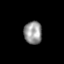
Tissue: skin
Cell type: Epithelial cells
Senescence score: 0.2765
Nuclear area (px): 398
Mean DAPI intensity: 152.711